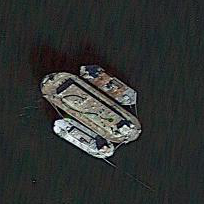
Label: civil